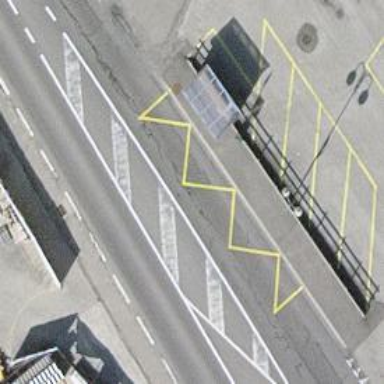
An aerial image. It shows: Bus stop with platform for public transport.